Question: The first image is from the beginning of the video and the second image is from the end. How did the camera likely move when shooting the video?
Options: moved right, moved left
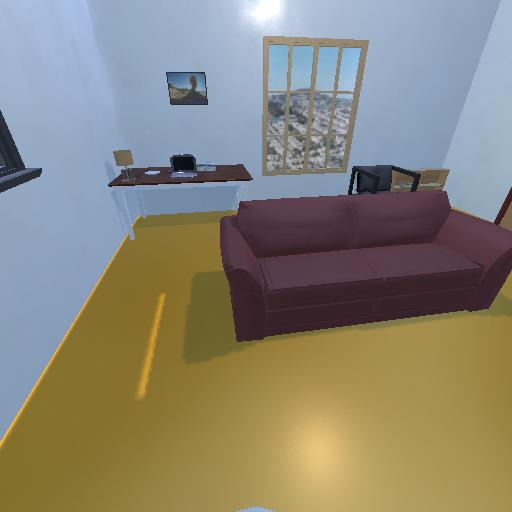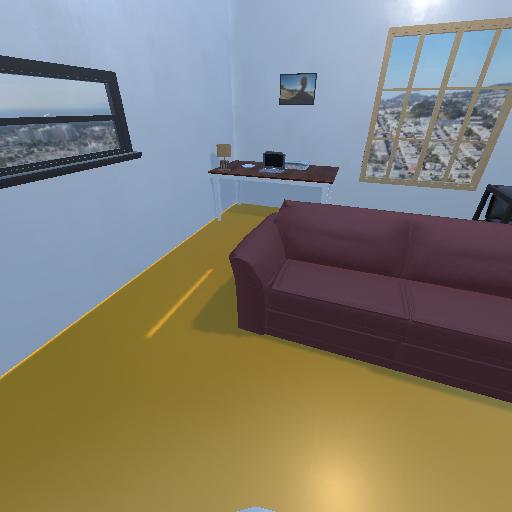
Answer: moved right